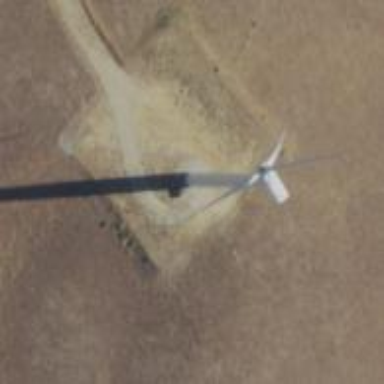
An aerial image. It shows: Wind generator powered by wind. The generator type is horizontal axis and it uses wind turbines.